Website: lowes
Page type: customer-info-address
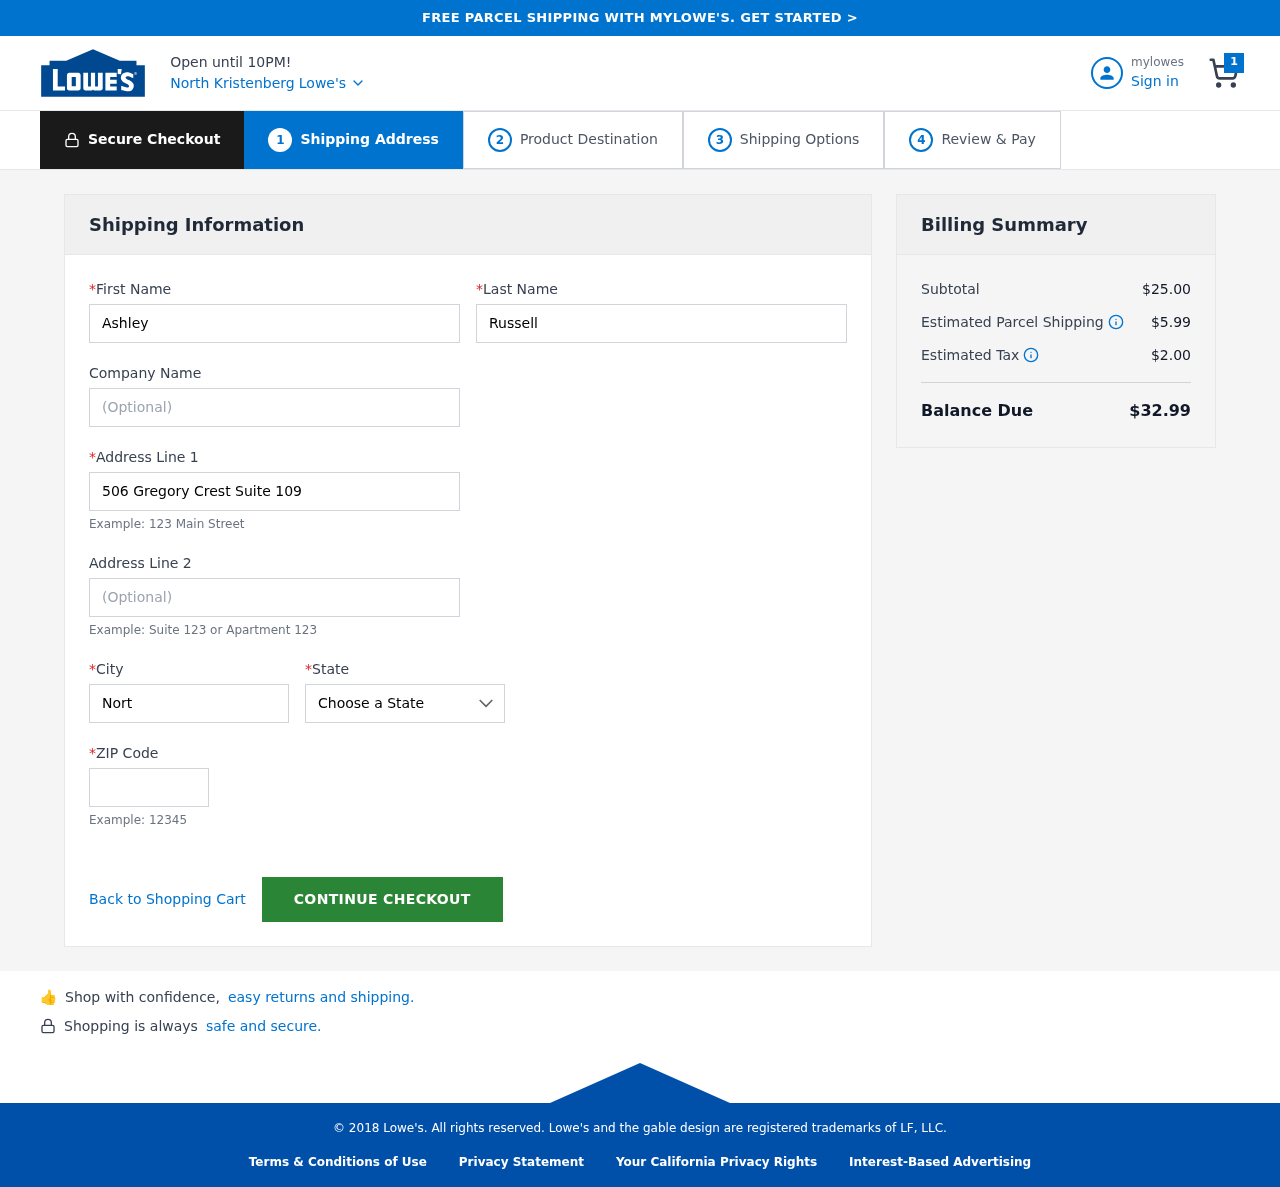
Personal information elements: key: PII_CITY
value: North Kristenberg
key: PII_FIRSTNAME
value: Ashley
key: PII_LASTNAME
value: Russell
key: PII_POSTCODE
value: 20983
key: PII_STATE
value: Hawaii
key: PII_STREET
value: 506 Gregory Crest Suite 109
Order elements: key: ORDER_NUM_ITEMS
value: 1
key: ORDER_SUBTOTAL
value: $25.00
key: ORDER_SHIPPING_COST
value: $5.99
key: ORDER_TAX
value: $2.00
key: ORDER_TOTAL
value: $32.99